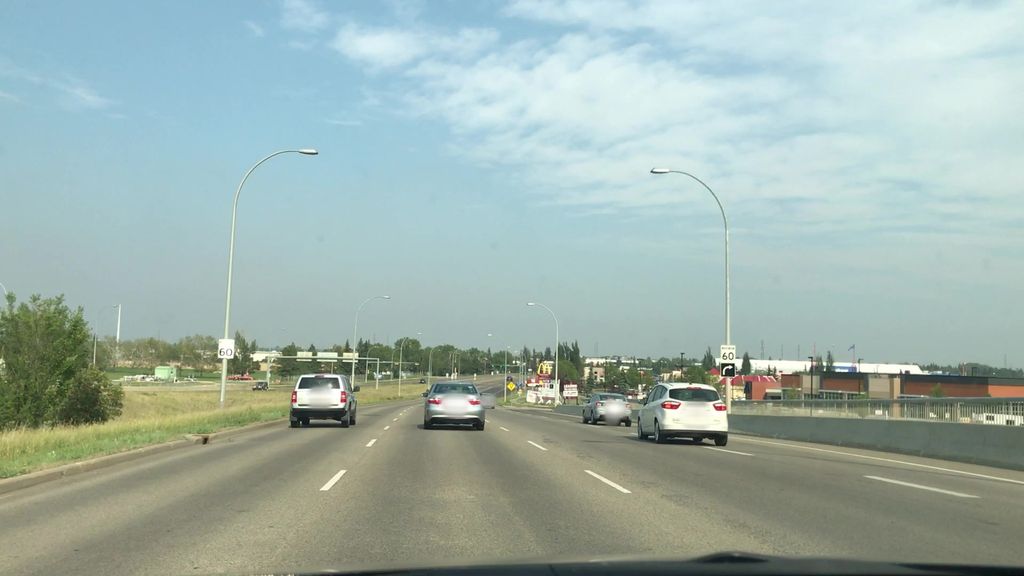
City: edmonton